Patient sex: M
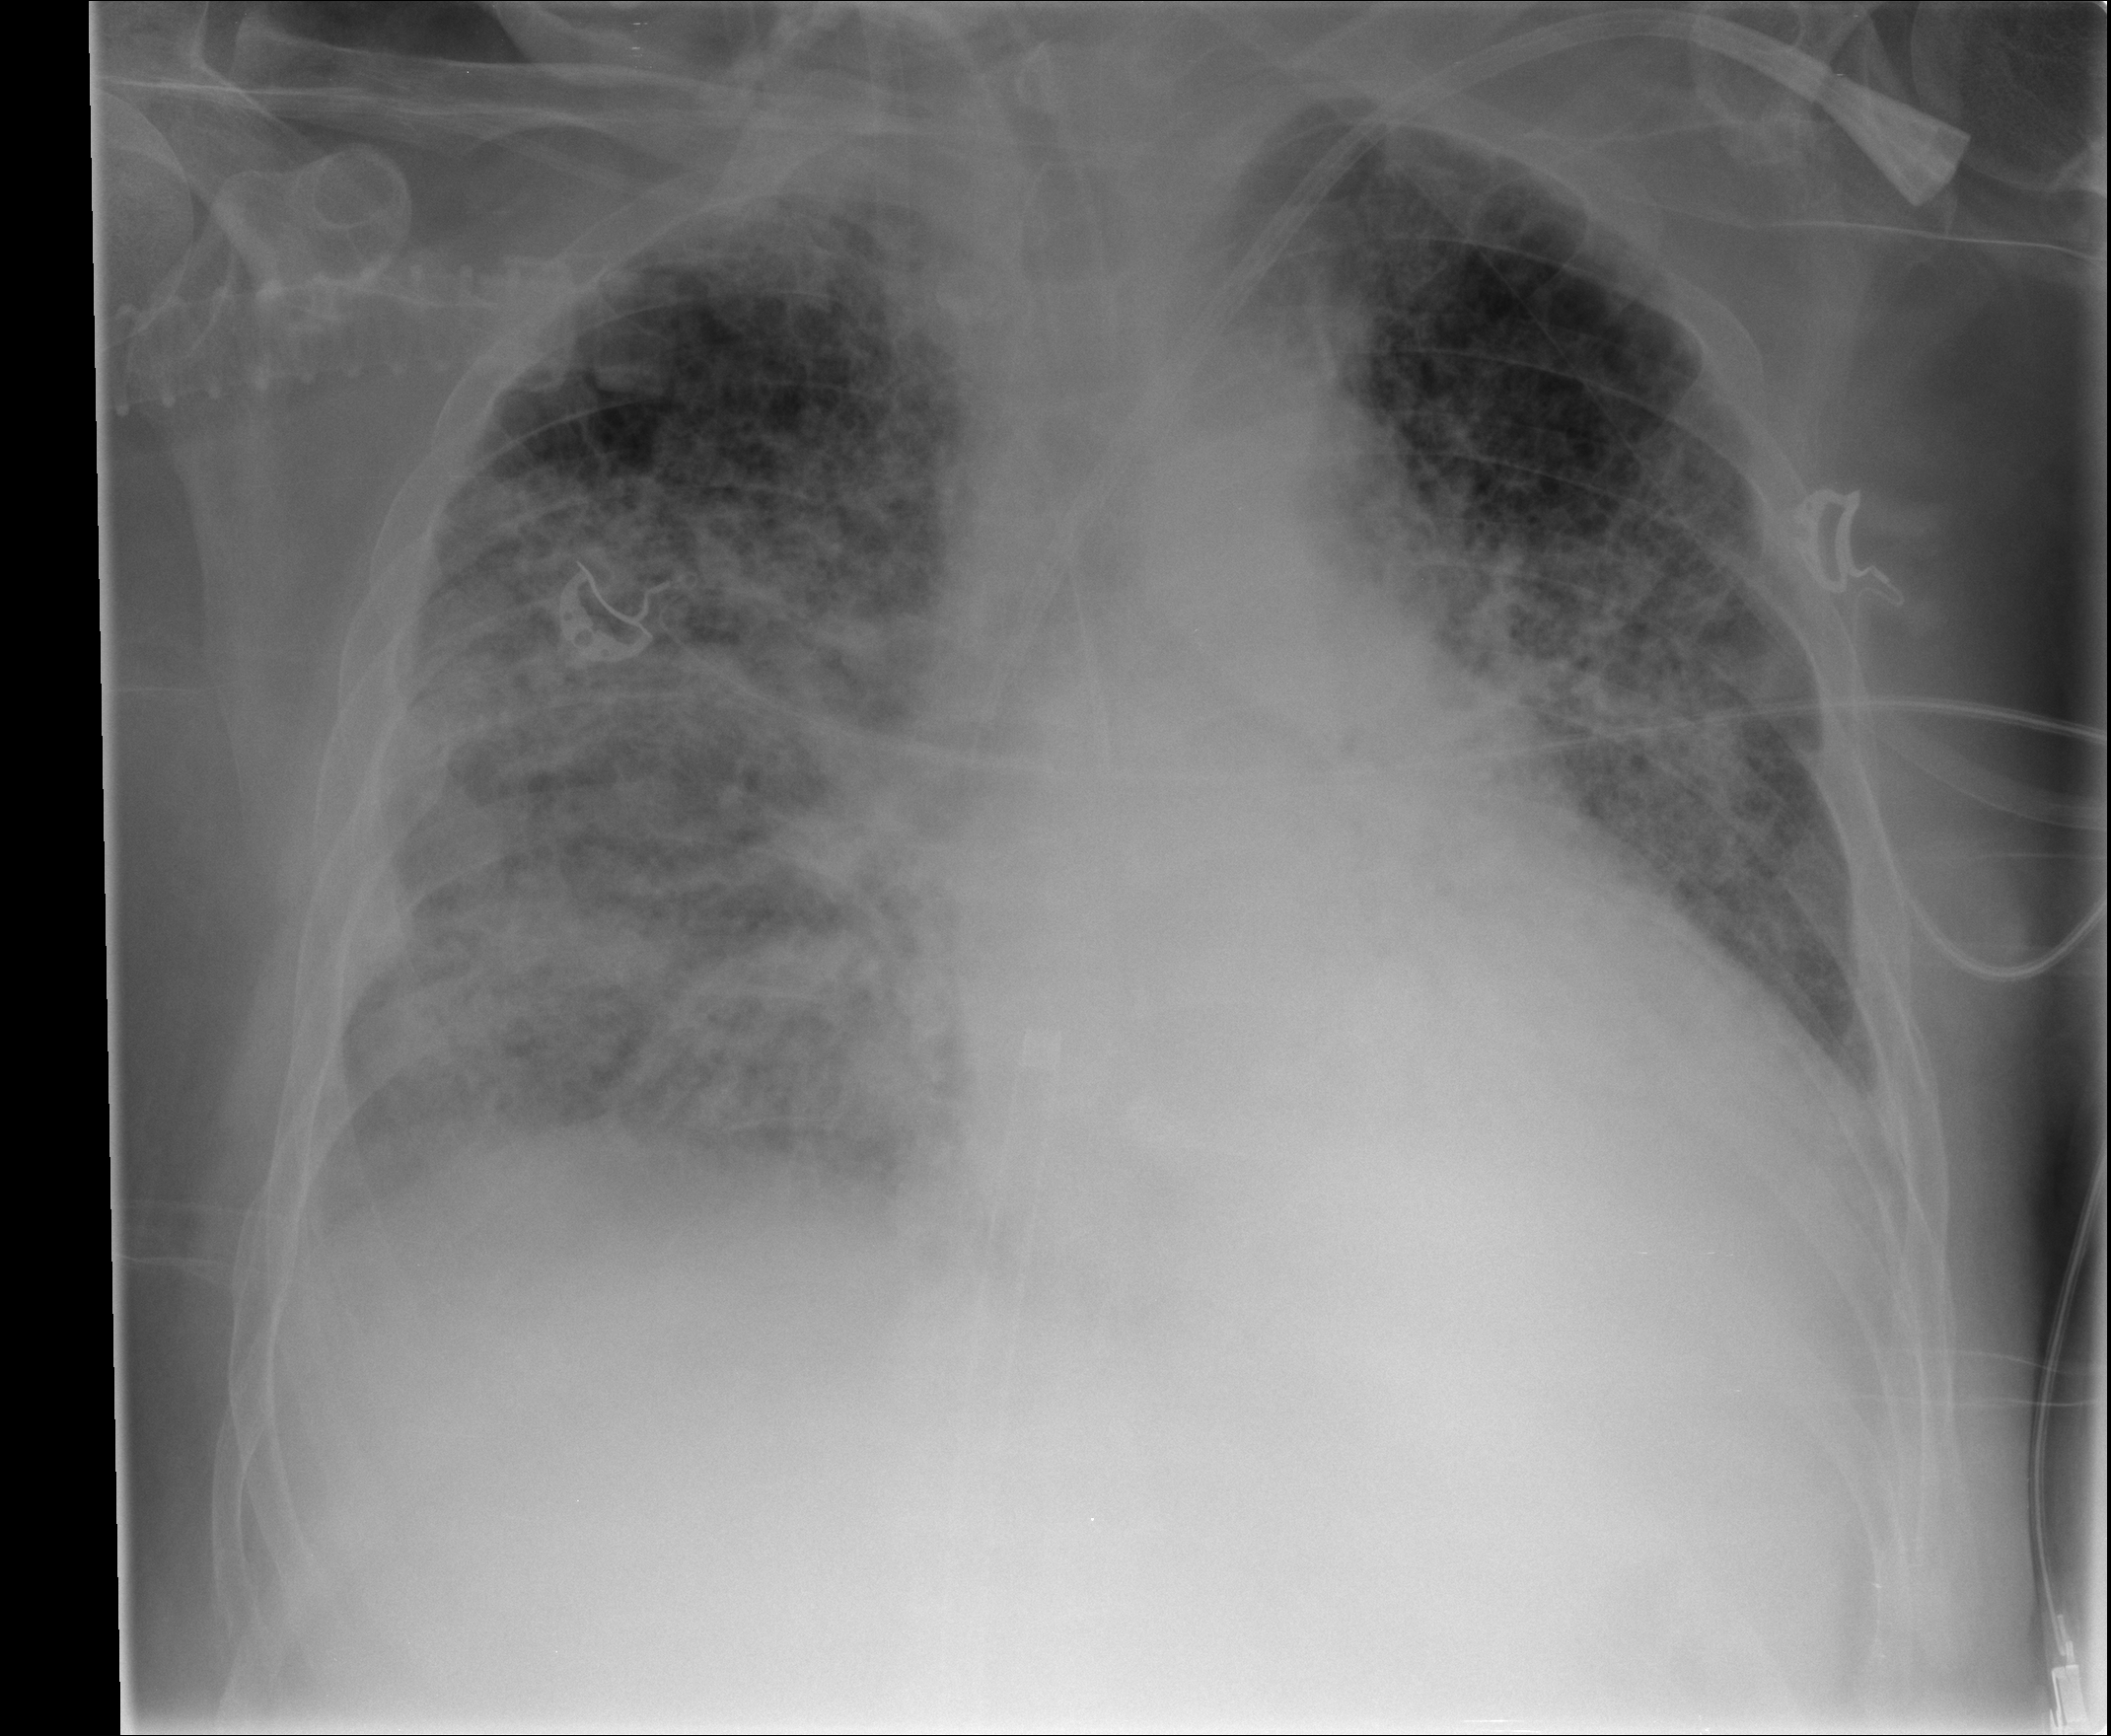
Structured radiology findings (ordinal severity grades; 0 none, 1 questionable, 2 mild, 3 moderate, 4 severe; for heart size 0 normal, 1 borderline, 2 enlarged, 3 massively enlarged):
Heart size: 2
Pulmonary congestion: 0
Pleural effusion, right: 1
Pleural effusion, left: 1
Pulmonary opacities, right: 4
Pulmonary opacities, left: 3
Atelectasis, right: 3
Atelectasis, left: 3